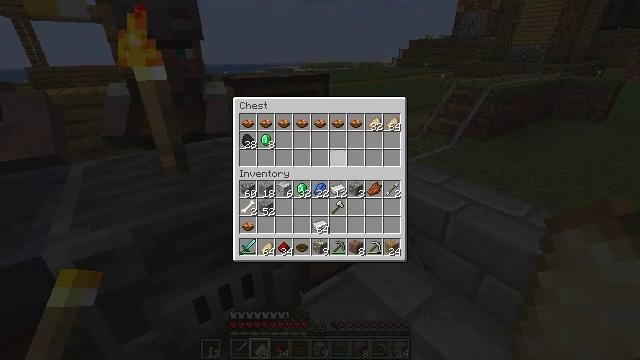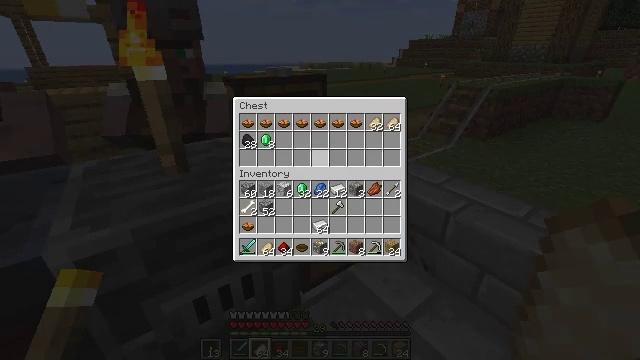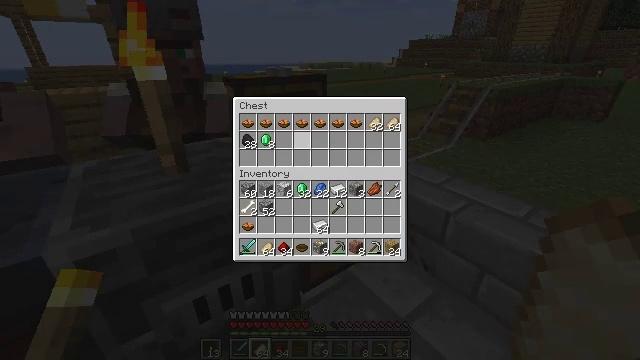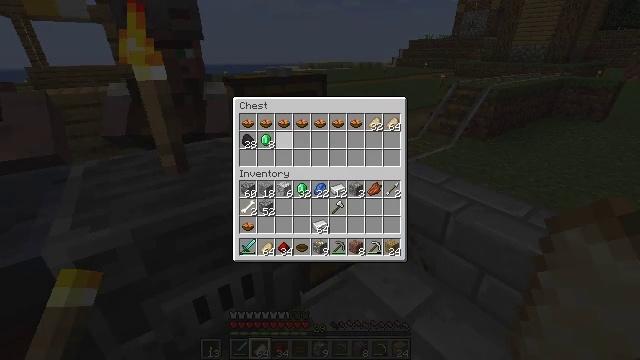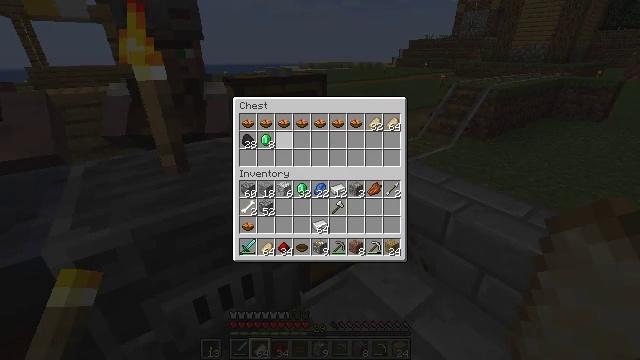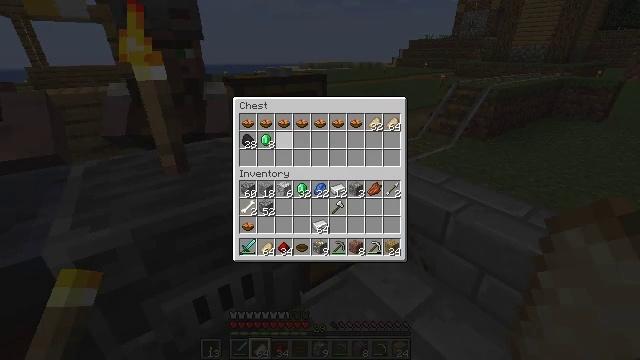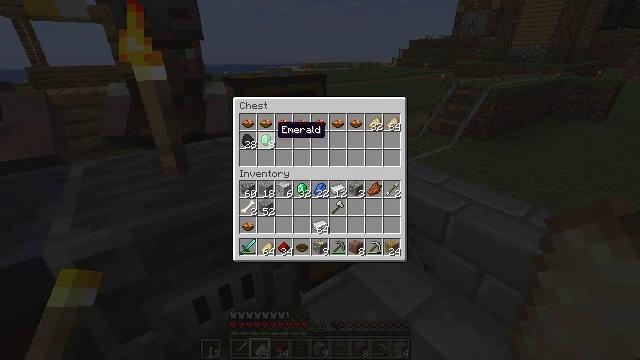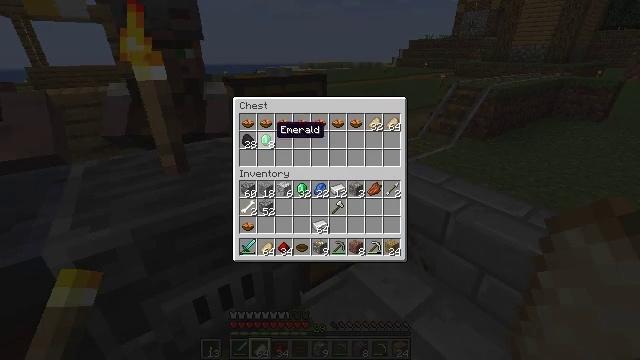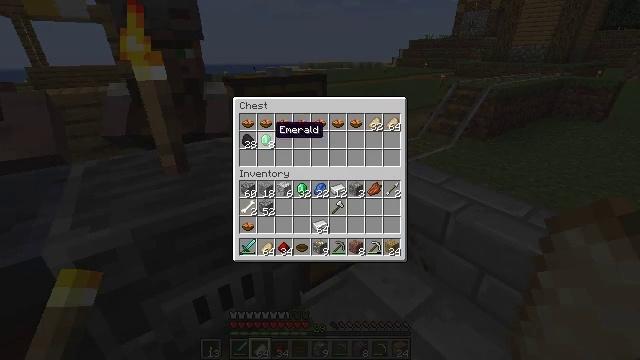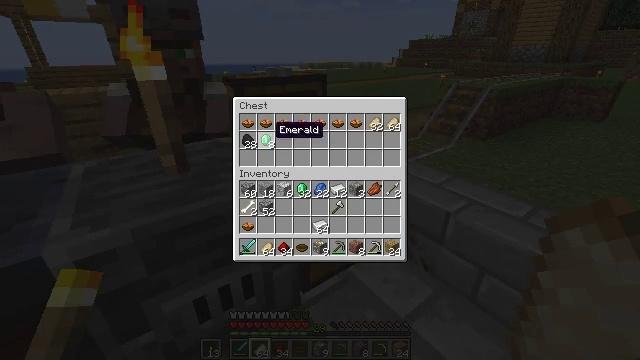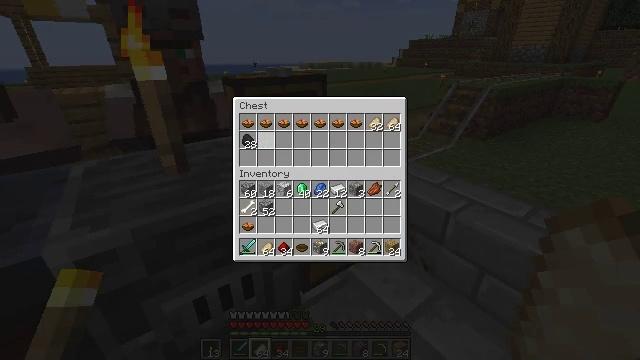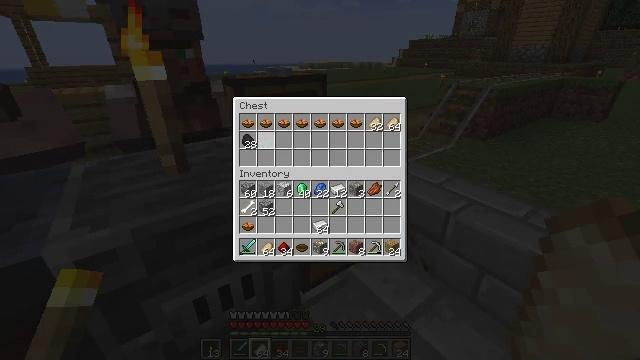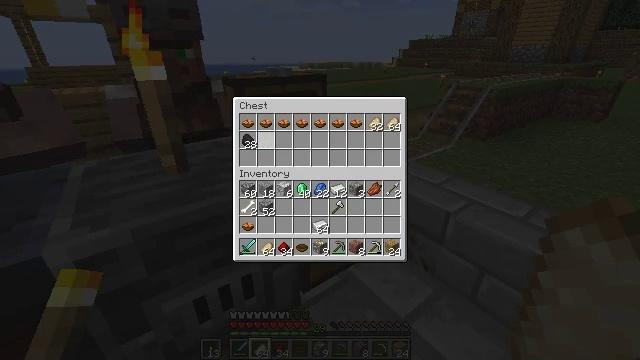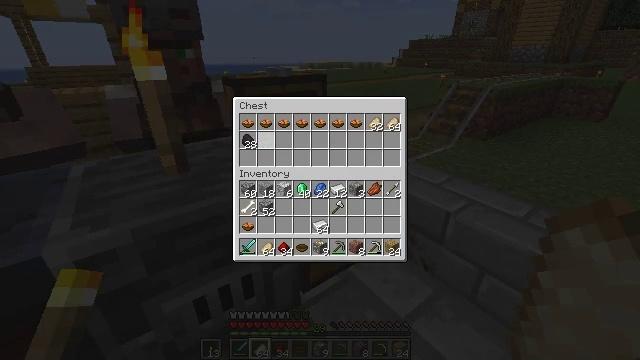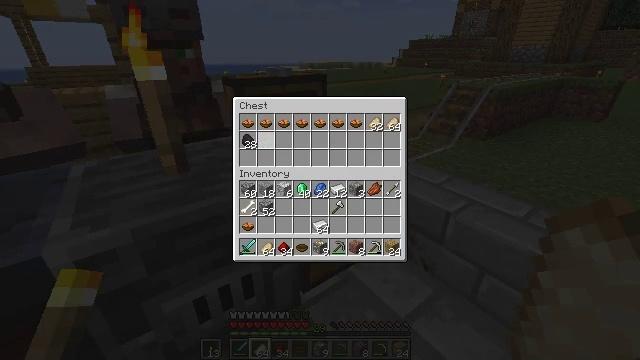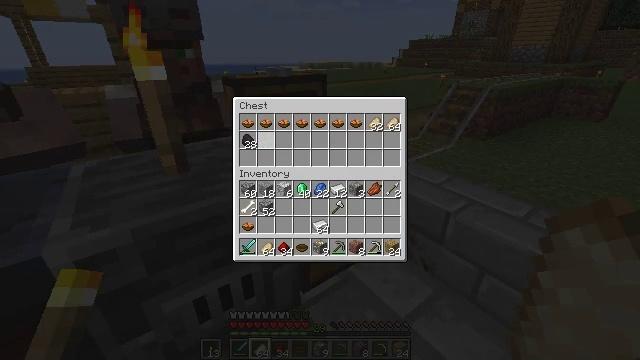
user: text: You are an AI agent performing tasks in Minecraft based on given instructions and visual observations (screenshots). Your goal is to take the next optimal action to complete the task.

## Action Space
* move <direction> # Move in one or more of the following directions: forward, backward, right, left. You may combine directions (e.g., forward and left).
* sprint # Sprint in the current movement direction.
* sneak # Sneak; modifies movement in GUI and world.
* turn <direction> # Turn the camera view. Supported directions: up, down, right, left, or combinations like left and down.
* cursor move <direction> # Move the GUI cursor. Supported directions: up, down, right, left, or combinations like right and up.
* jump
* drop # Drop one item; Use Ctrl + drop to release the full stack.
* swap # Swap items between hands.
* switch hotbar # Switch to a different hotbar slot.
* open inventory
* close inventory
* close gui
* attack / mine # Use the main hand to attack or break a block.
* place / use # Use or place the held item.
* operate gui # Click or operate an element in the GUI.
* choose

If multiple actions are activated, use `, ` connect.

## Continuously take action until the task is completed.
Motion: motion action
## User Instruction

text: Combine diamonds and sticks on a crafting table to create a diamond axe.
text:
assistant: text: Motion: cursor move left and up
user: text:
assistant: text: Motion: sneak, cursor move left and up
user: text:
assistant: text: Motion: sneak, cursor move left
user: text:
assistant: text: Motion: sneak
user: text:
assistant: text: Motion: sneak
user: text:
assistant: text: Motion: sneak
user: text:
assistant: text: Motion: sneak
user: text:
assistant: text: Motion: sneak
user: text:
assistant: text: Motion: sneak
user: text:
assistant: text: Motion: sneak, operate gui
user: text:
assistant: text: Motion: sneak, operate gui
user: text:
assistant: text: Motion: sneak, operate gui
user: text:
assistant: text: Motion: sneak
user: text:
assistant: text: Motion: sneak
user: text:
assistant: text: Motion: sneak
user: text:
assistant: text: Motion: sneak
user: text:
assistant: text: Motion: sneak
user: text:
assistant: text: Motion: sneak
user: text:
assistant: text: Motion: no_op
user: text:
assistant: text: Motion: no_op
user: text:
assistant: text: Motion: no_op
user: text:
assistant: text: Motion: no_op
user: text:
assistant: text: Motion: no_op
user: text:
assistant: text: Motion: no_op
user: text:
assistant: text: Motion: no_op
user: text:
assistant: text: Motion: no_op
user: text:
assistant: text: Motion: turn left, close gui
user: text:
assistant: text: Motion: turn left
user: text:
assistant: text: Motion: turn left and up
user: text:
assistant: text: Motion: turn left and up